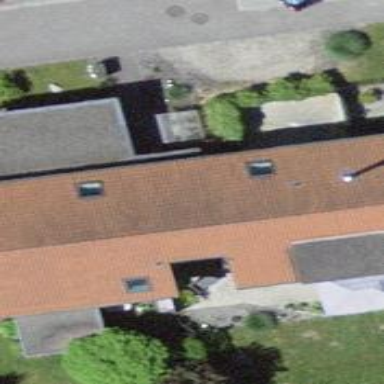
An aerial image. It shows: Residential building.